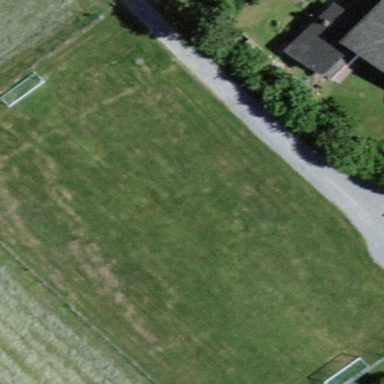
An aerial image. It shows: Soccer pitch for leisure land activities.